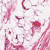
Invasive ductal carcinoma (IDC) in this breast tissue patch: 0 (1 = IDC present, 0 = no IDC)